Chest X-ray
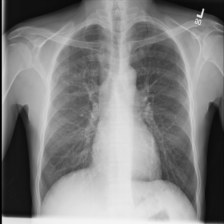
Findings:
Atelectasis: negative
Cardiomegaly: negative
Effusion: negative
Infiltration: negative
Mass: negative
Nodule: negative
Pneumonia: negative
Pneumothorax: negative
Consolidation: negative
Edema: negative
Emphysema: negative
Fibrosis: negative
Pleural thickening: negative
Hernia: negative